Field crop: maize
Growth stage: 2
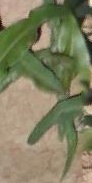
Species: maize